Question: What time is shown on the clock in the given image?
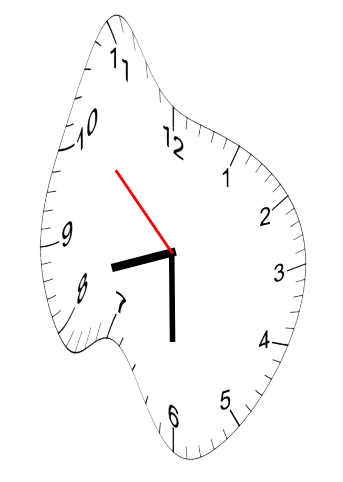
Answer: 08:29:52